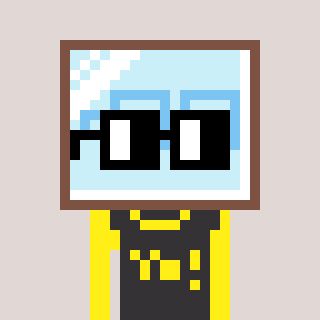
a pixel art character with square black glasses, a mirror-shaped head and a grayscale-colored body on a warm background